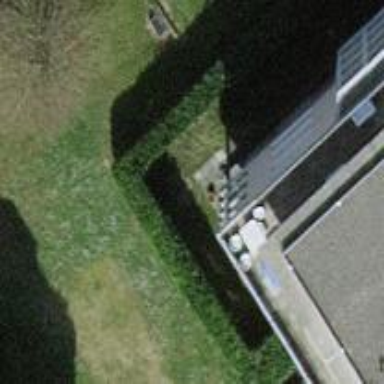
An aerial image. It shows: Garden enclosed by fence.